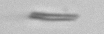
Label: fiber